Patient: sex M, age 46
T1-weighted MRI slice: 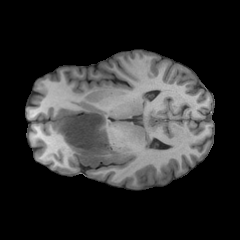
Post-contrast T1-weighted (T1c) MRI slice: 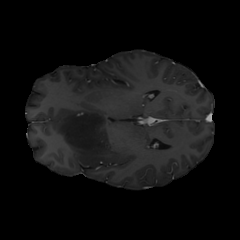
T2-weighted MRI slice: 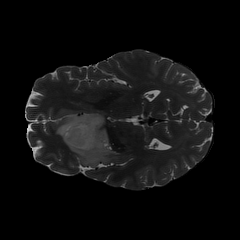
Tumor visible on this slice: yes
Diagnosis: Astrocytoma, IDH-mutant
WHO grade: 2